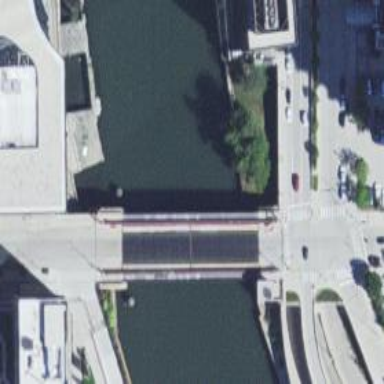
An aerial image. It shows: Movable bascule bridge over footway road.